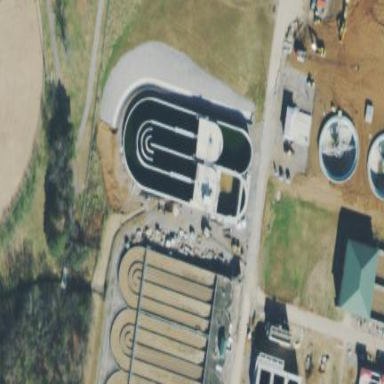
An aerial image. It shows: Body of wastewater.